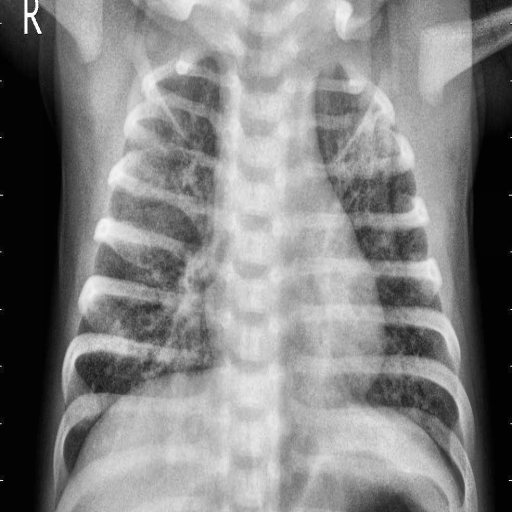
Finding: PNEUMONIA